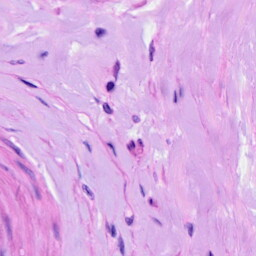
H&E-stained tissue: Ovarian